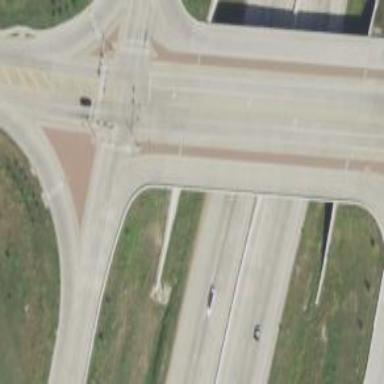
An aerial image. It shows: Secondary link road on asphalt bridge.